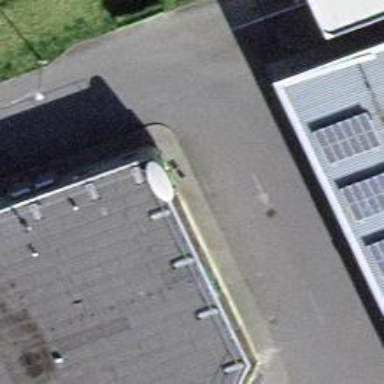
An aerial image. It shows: Convenience shop.